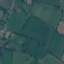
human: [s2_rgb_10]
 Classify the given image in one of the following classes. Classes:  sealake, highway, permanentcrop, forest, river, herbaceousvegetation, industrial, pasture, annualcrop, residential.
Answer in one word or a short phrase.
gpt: Pasture